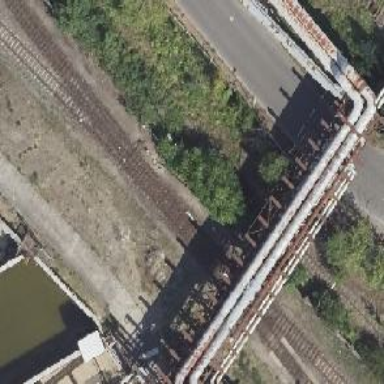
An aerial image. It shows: Railway switch.